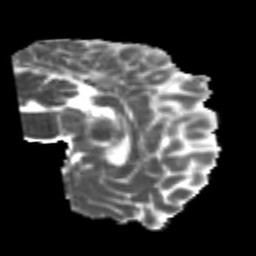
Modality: MD
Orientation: sagittal
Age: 21
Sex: male
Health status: healthy
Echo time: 0.074 s